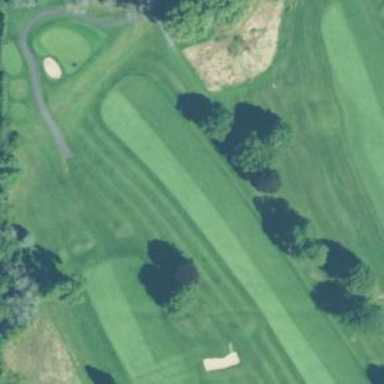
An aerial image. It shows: Grassy area designated as golf fairway.